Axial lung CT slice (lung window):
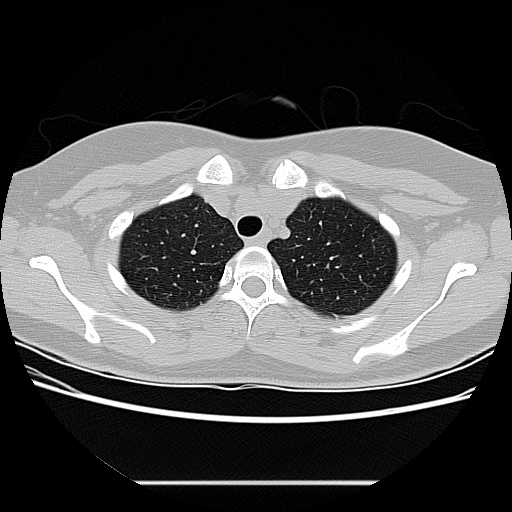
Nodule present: no